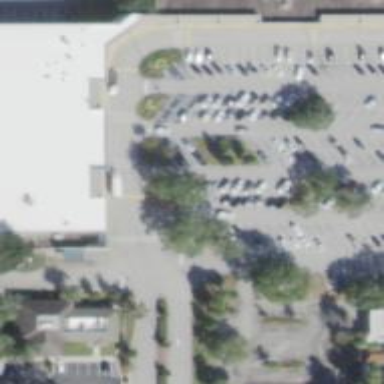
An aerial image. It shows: Retail building.